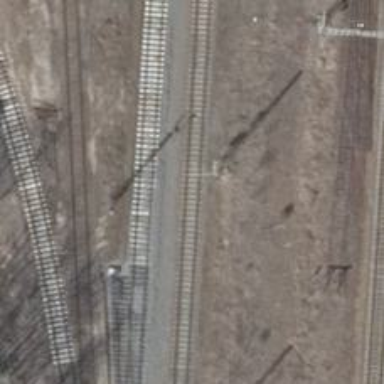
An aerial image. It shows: Railway yard.